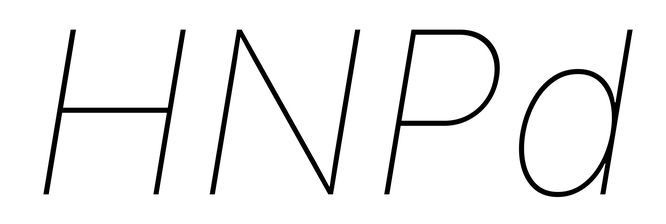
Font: Inter-Italic_Thin_Italic